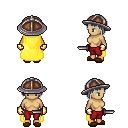
a pixel art fantasy rpg character, female body template, human, tanned skin, yellow cape, red pants, gray pageboy hairstyle, chain helm, gold gloves, brown slippers, dagger, four views (front, back, left, right), 2x2 character sprite sheet, small pixel art, hard edges, no anti-aliasing